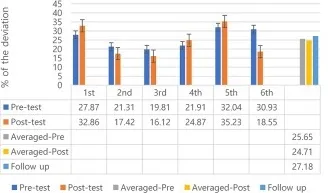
Descriptive data for participant 1's Albert's test and line bisection.
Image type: chart (chart)